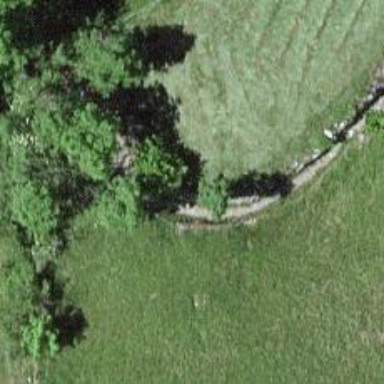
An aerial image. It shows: Wall made of dry stone.